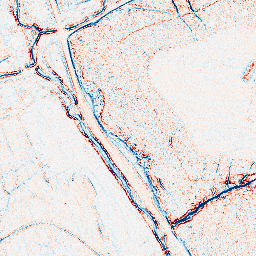
Category: edge_preserving
Decomposition family: bilateral
Decomposition parameters: d: 5
sigma_color: 100
sigma_space: 150
Upsampling method: quadratic
Upsampling parameters: scale: 4
Upsampling scale: 4